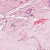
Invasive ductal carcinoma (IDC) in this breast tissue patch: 0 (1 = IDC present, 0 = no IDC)